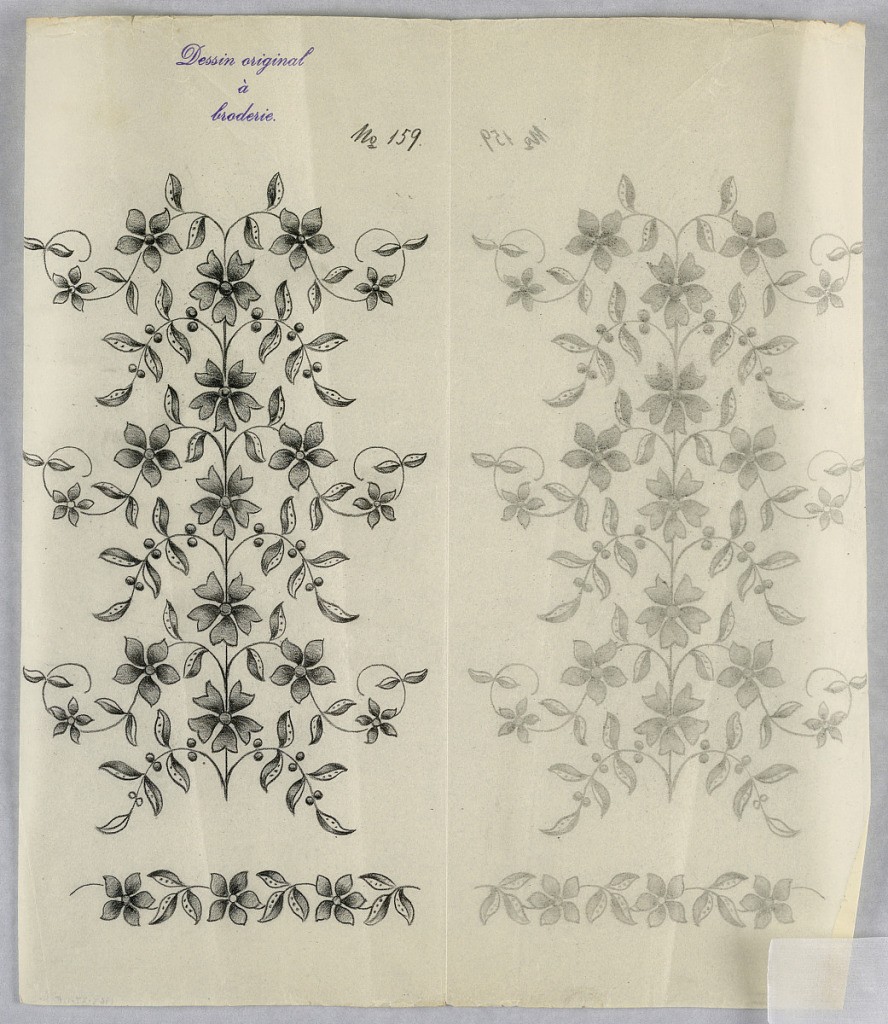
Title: Designs for Embroidery
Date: ca. 1890
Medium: Black crayon on tracing paper
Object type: Drawing
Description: Designs of abstract floral patterns for panels and borders. Each drawing stamped at top: "Dessin original a broderie." Designs numbered 159 (F)